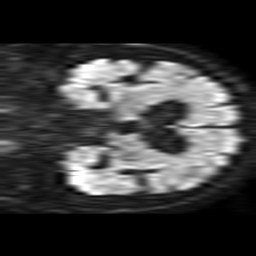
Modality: TRACE
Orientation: coronal
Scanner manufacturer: philips
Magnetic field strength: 1.5 T
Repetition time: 3.395 s
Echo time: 0.06922 s